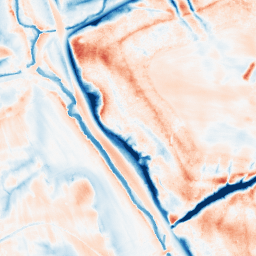
Category: trend_removal
Decomposition family: local_polynomial
Decomposition parameters: window_size: 31
degree: 2
Upsampling method: quintic
Upsampling parameters: scale: 8
Upsampling scale: 8